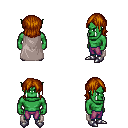
a pixel art fantasy rpg character, male body template, orc, green skin, gray cape, magenta pants, brunette long bangs hairstyle, metal boots, four views (front, back, left, right), 2x2 character sprite sheet, small pixel art, hard edges, no anti-aliasing